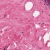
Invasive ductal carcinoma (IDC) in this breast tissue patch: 0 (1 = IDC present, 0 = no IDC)